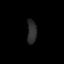
Tissue: lung
Cell type: Endothelial cells
Senescence score: 0.6221
Nuclear area (px): 221
Mean DAPI intensity: 45.109